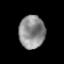
Tissue: prostate
Cell type: T cells
Senescence score: 0.3071
Nuclear area (px): 839
Mean DAPI intensity: 140.341